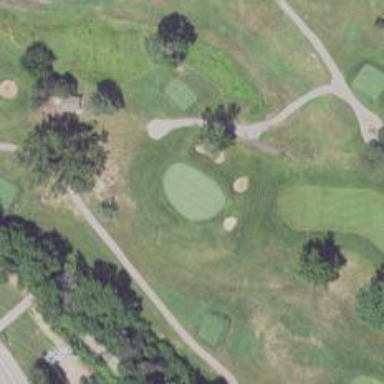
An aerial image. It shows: Golf hole.